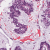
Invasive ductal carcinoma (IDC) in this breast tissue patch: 1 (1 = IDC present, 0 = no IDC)